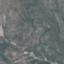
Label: HerbaceousVegetation